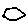
Label: hexagon